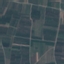
Land use / land cover class: PermanentCrop